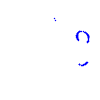
Particle: proton